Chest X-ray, PA view. Patient: 43 years old, sex F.
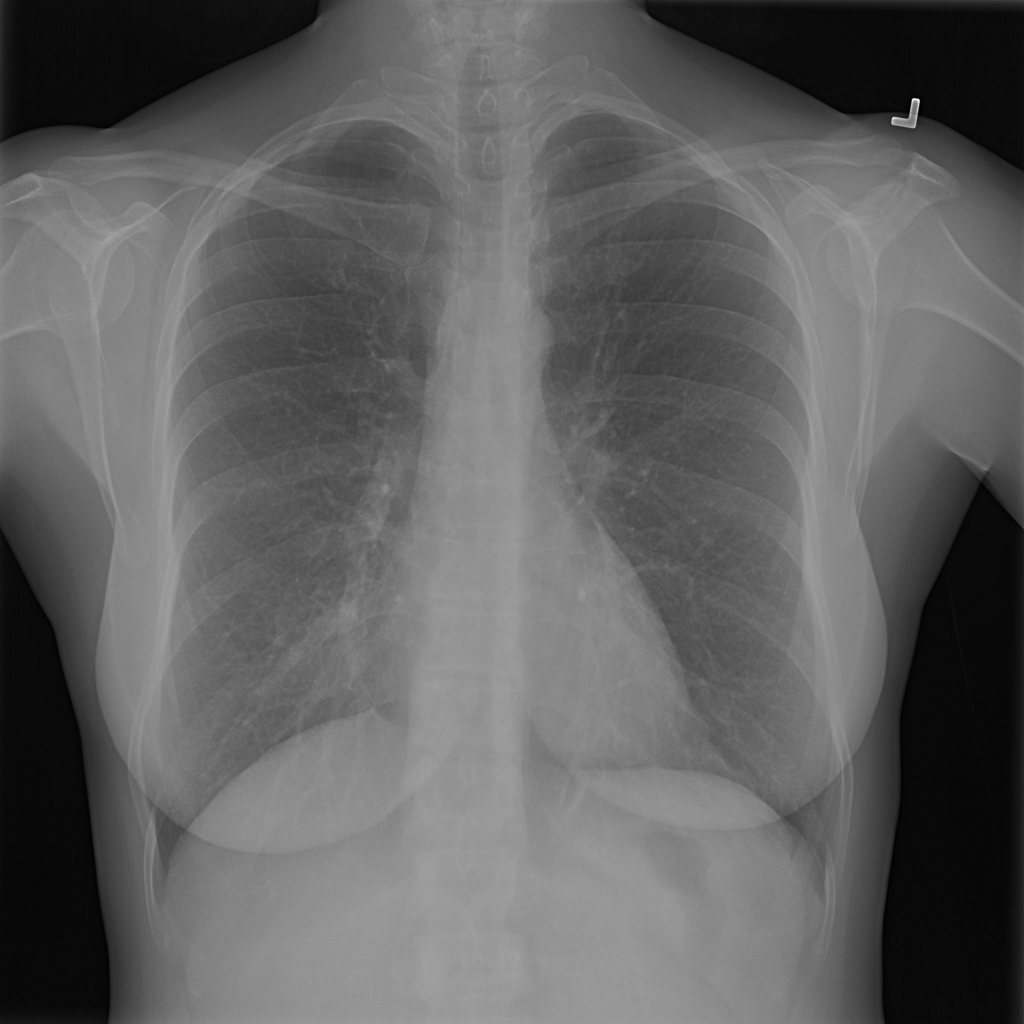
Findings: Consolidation